Question: I am trying to handle the form-data and put it in the data base that comes with netbeans.The server i am using is . After filling the form when i click the button, according to the action handler the request should follow to a servlet named but when i try to reach out to the page this is the error message displayed by the browser :
'''
This webpage is not found
No webpage was found for the web address:
file:///W:/UnderTest/WebApplication_GLASSFISH/src/java/FormHandler/FormHandler.do
Error 6 (net::ERR_FILE_NOT_FOUND): The file or directory could not be found.
'''
But the file is there in the same directory as the html file . This is the type of url i give in the form tag:
'''
<form method="post" action="FormHandler.do">
<b>Name:</b><input type="text" name="Name" /> <br /> <br />
<b>Email:</b><input type="email" name="Email" /> <br /> <br />
<b>Password:</b><input type="password" name="Password" /> <br /> <br />
<input type="submit" value="Register" />
'''
What could be the reason for this problem ?

(After the request goes to the servlet it checks if the text fields are empty. If they are empty it forwards the request to a servlet that shows the errors and if correct it inserts that data into the database and shows the success servlet.)
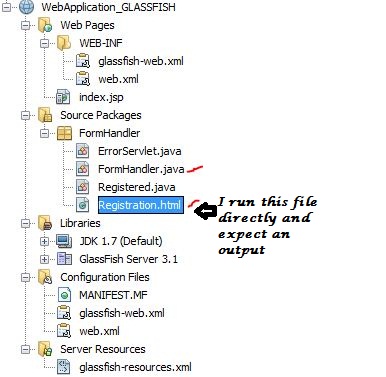
Answer: > No webpage was found for the web address:
file:///W:/UnderTest/WebApplication_GLASSFISH/src/java/FormHandler/FormHandler.do
You need to access web resources by a HTTP path, not by a local disk file system path. Something like as:
> <URL>
The '/WebApplication_GLASSFISH' part is the context path. It's unclear which one you're using, but this information is printed in the server's startup log. Something like as this:
'''
INFO: WebApplication_GLASSFISH was successfully deployed in 3,770 milliseconds.
'''
You need to make sure that the URL in your browser address bar matches this.
Also, HTML files should go in "Web Pages", not in "Source Packages". After you move the 'Registration.html' into "Web Pages", you can open it by
> <URL>
This way the form will submit to the proper servlet URL assuming that you've a
'''
<form action="FormHandler.do">
'''
This all is rather trivial. I'd suggest to go through a bit decent Servlet book/tutorial once again. Put your mouse above the <URL> tag which you put below the question and click at the link to get a good starting point.